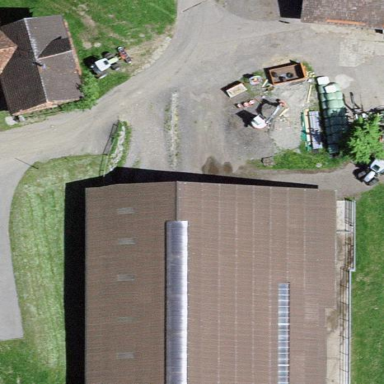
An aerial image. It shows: Farm with farmyard.